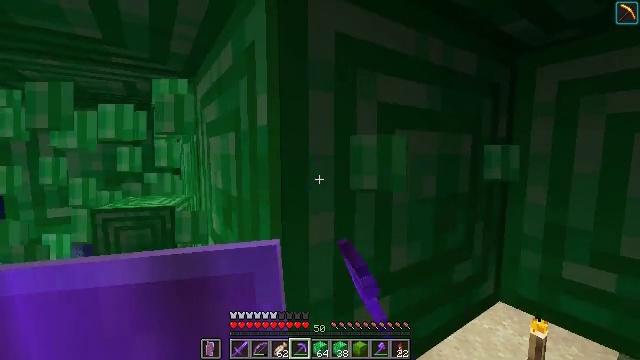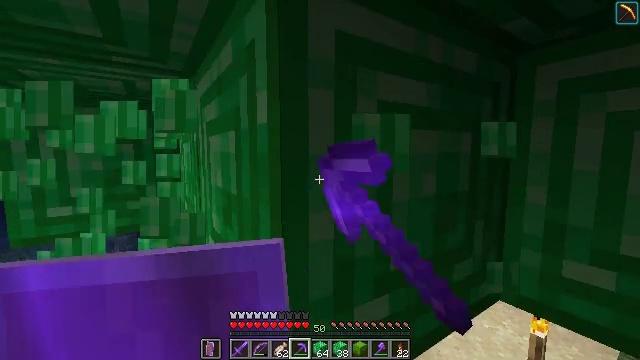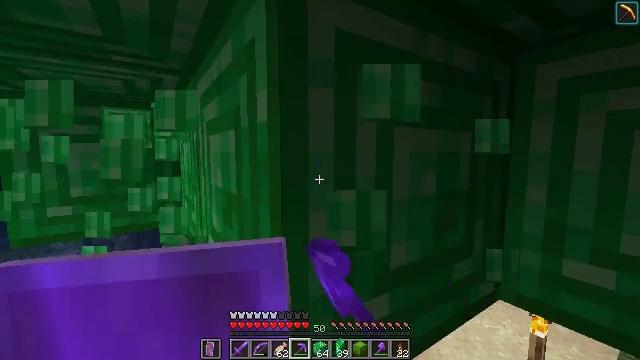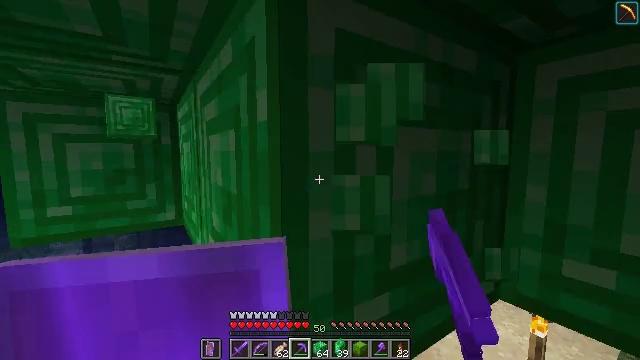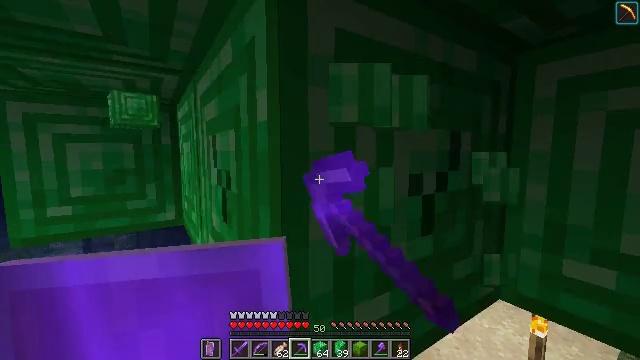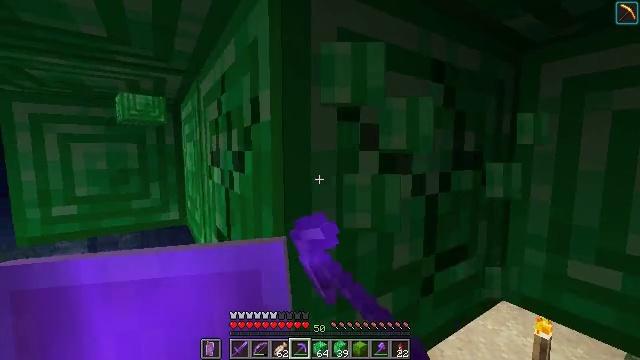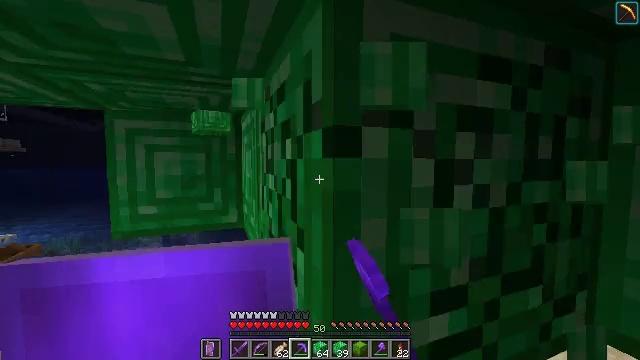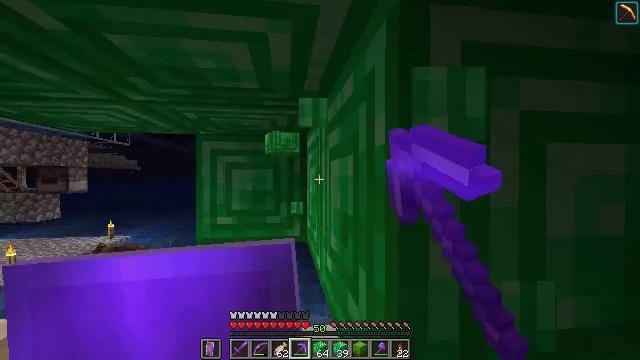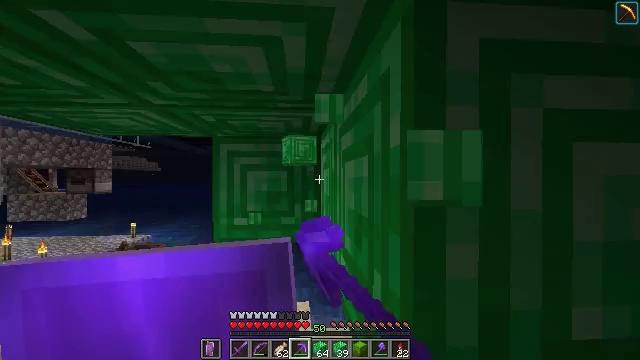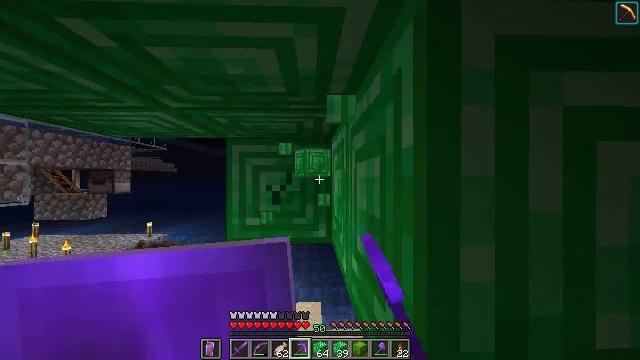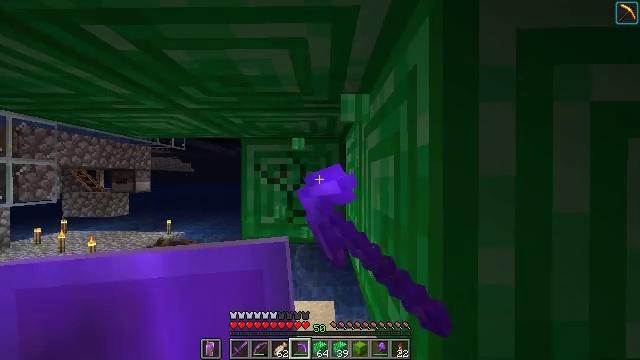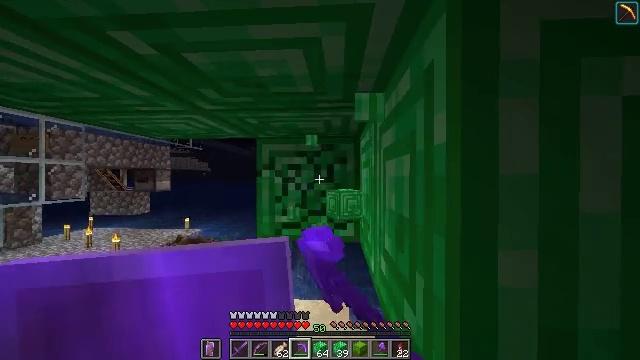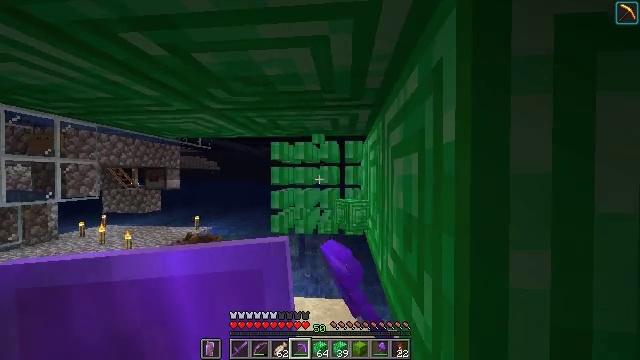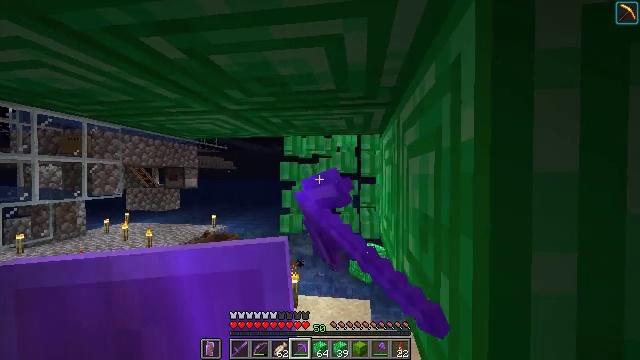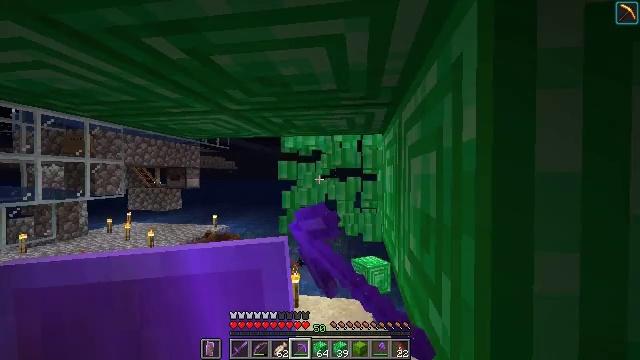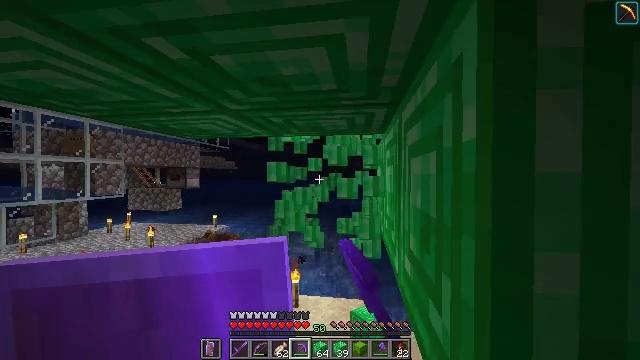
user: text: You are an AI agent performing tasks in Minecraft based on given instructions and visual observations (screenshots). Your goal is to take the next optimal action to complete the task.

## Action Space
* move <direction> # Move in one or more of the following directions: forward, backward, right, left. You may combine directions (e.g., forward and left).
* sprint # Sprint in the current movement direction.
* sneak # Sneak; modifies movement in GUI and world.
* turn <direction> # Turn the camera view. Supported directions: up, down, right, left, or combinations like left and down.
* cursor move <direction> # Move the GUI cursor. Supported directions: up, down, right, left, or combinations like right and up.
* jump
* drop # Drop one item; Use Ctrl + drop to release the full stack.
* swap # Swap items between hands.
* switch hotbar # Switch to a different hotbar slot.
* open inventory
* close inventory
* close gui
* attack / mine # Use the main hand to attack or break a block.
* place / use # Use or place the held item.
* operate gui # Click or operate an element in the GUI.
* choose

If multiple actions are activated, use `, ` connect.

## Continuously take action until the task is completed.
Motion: motion action
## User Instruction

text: Mine the emerald block.
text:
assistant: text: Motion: attack / mine
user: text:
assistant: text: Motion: attack / mine
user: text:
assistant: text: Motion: attack / mine
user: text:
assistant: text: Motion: attack / mine
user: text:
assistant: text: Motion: attack / mine
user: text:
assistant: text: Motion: turn left and up, attack / mine
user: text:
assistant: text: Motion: turn left and up, attack / mine
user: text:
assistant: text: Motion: turn left, attack / mine
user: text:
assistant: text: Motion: turn left, attack / mine
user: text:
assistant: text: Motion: turn left, attack / mine
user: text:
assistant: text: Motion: turn left, attack / mine
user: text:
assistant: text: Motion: turn left, attack / mine
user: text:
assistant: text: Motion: turn left, attack / mine
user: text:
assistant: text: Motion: attack / mine
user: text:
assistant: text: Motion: attack / mine
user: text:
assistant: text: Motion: attack / mine
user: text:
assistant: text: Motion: attack / mine
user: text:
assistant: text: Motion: attack / mine
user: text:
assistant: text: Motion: attack / mine
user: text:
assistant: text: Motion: turn right and down, attack / mine
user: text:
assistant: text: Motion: turn right and down, attack / mine
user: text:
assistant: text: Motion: turn right and down, attack / mine
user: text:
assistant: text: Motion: turn right, attack / mine
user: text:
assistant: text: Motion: attack / mine
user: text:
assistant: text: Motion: attack / mine
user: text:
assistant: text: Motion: attack / mine
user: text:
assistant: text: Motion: attack / mine
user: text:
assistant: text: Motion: attack / mine
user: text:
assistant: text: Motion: attack / mine
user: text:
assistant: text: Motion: attack / mine